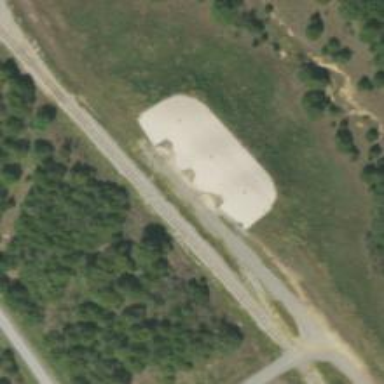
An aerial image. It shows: Military bunker for protection and defense.